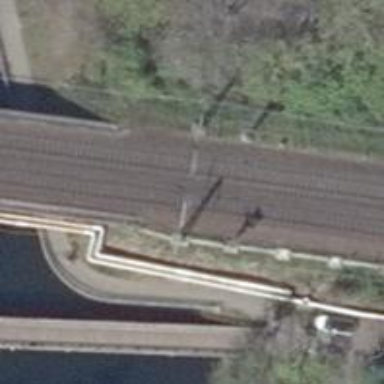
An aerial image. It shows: Railway signal.